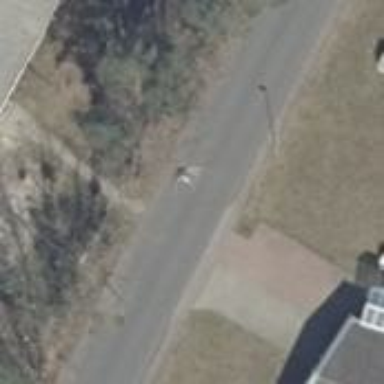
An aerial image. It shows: Asphalt service road with sidewalk on the left.